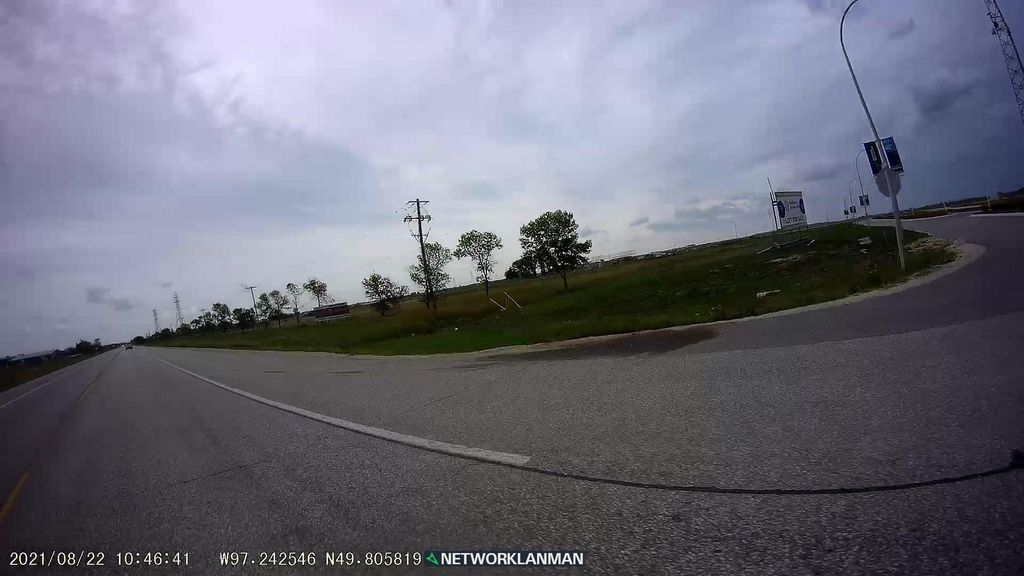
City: winnipeg